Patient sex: M
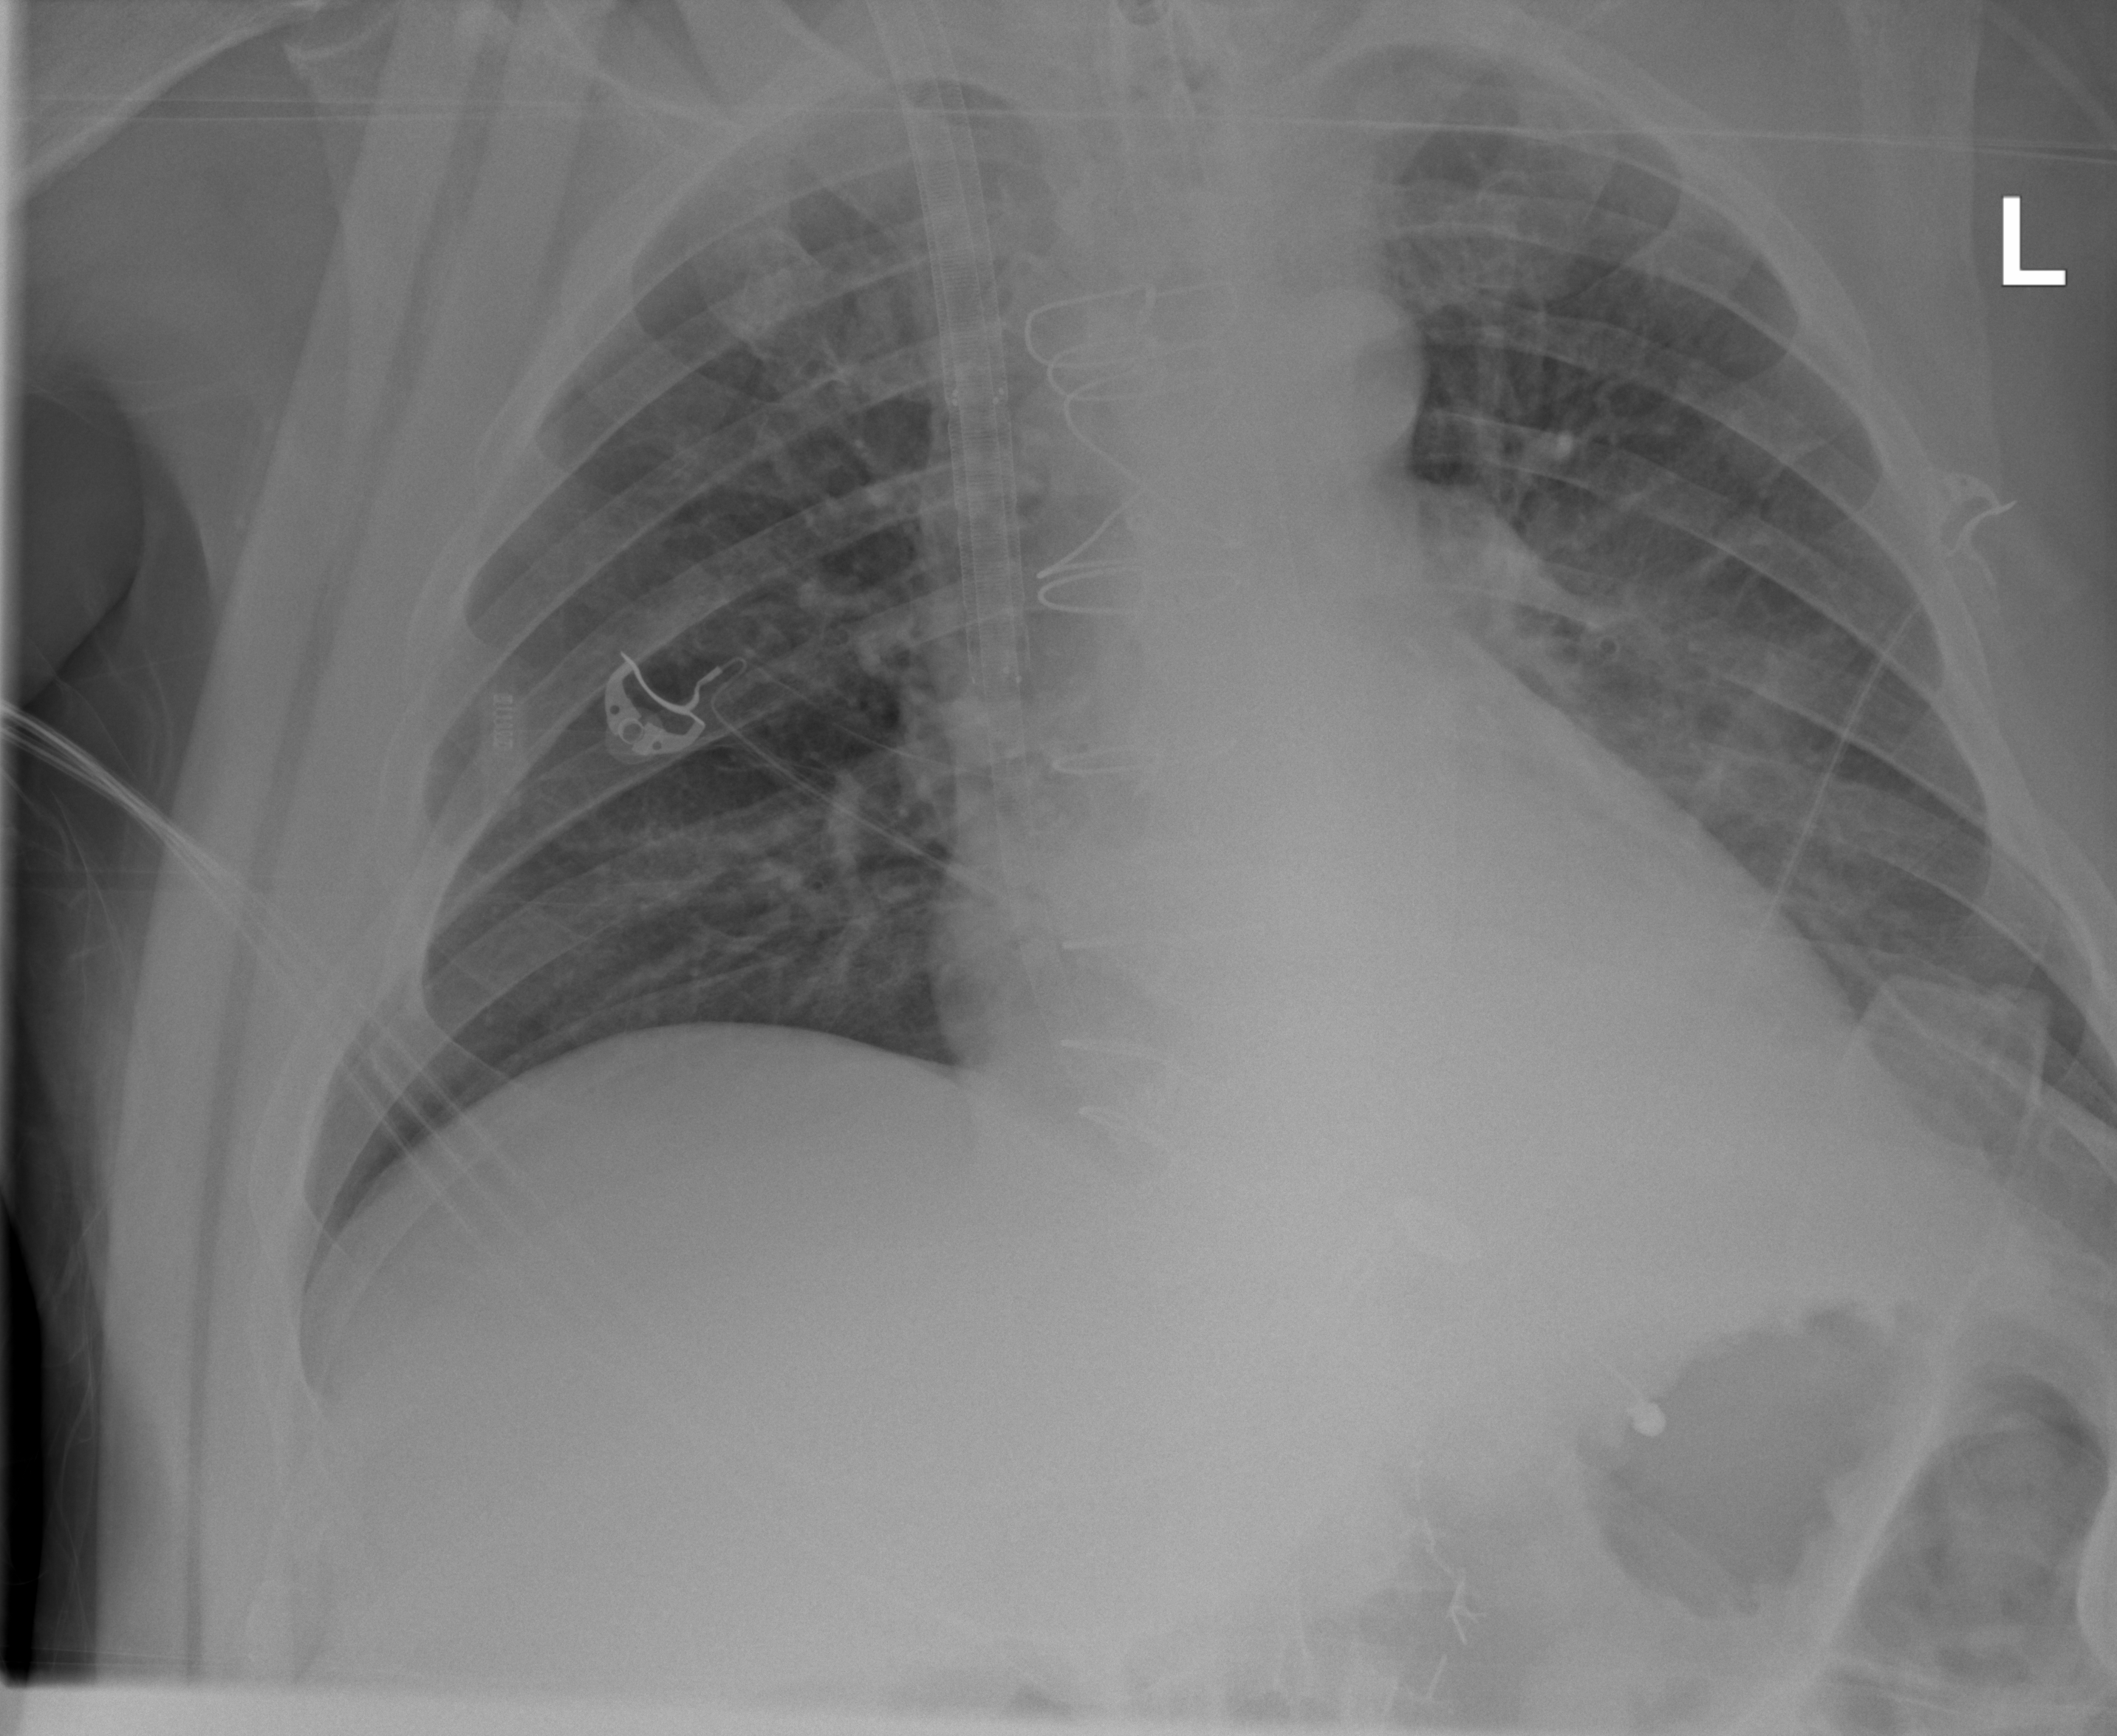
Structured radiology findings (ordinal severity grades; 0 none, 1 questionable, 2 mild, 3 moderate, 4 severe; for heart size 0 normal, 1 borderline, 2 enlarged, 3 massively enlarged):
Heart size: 2
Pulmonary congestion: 2
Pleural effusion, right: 0
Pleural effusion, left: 0
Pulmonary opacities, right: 0
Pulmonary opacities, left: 0
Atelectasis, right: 2
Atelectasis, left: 2